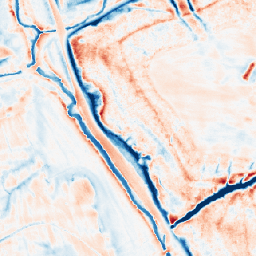
Category: classical
Decomposition family: gaussian_anisotropic
Decomposition parameters: sigma_x: 5
sigma_y: 5
Upsampling method: area
Upsampling parameters: scale: 4
Upsampling scale: 4